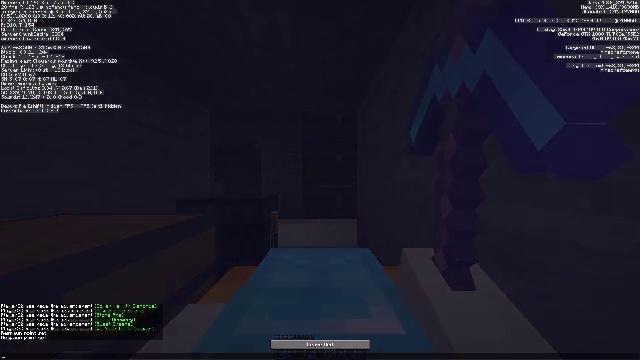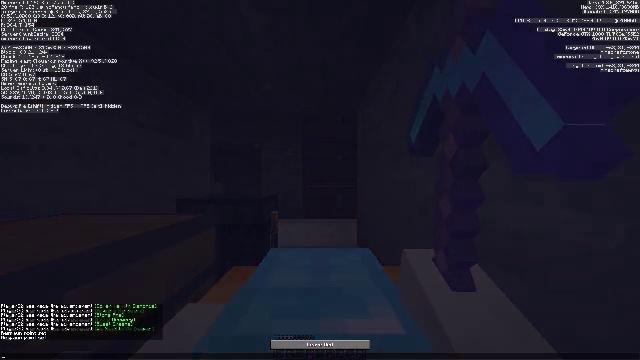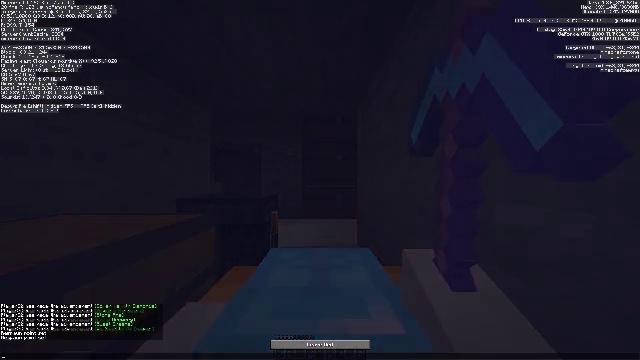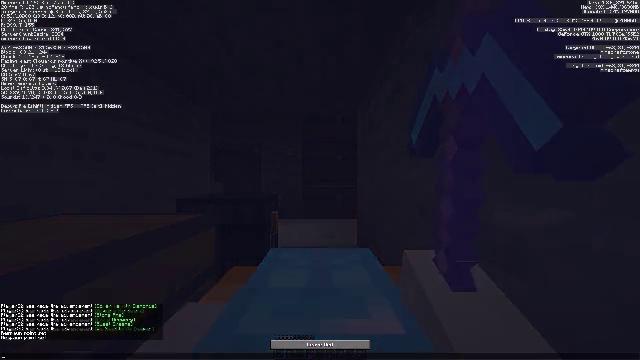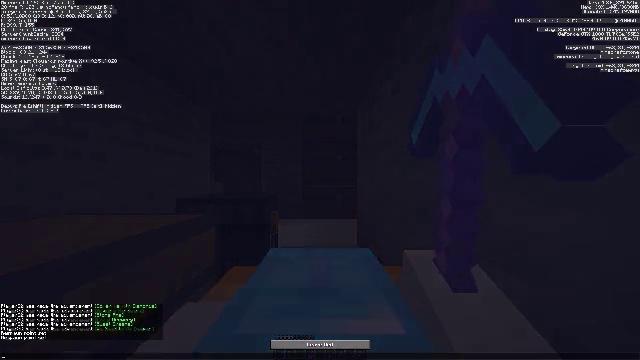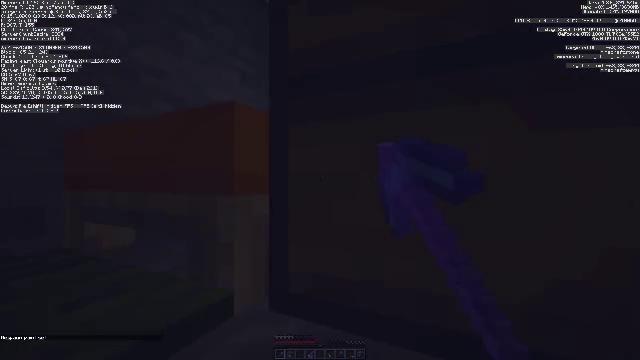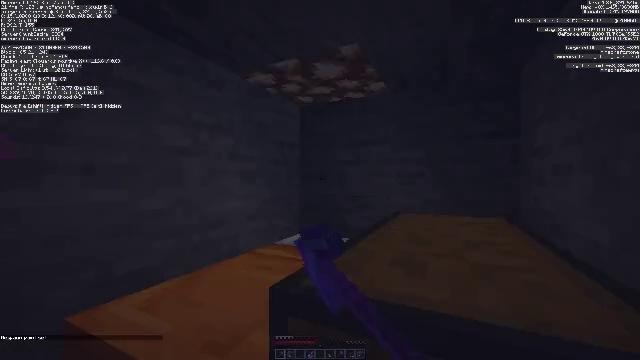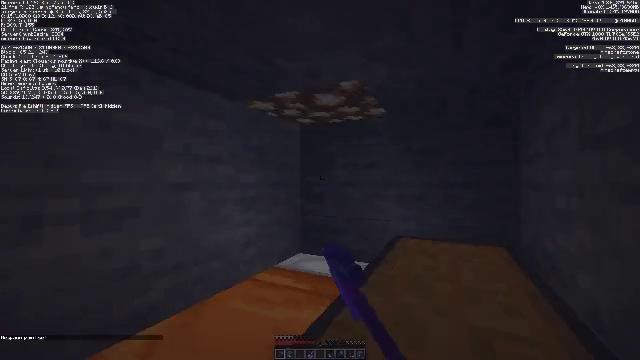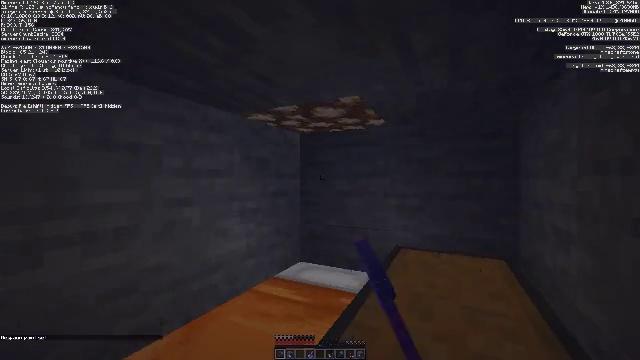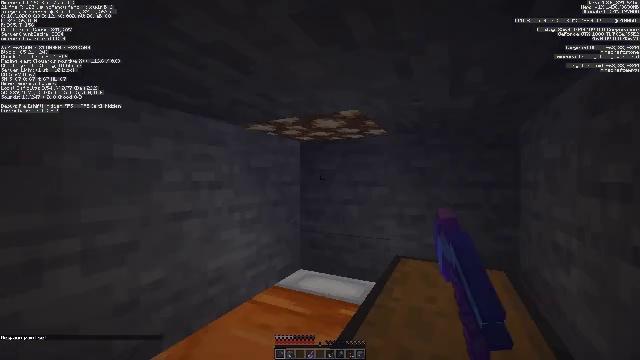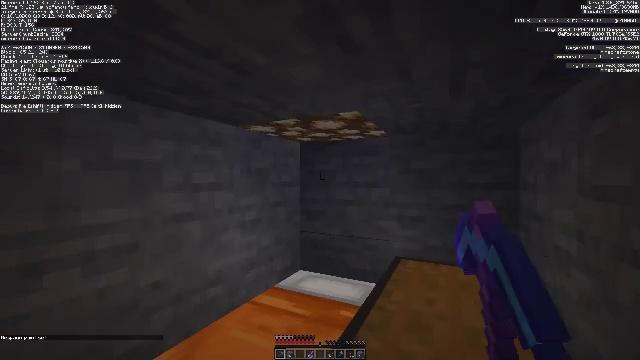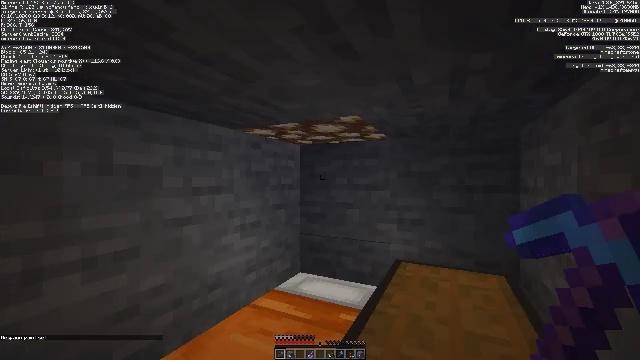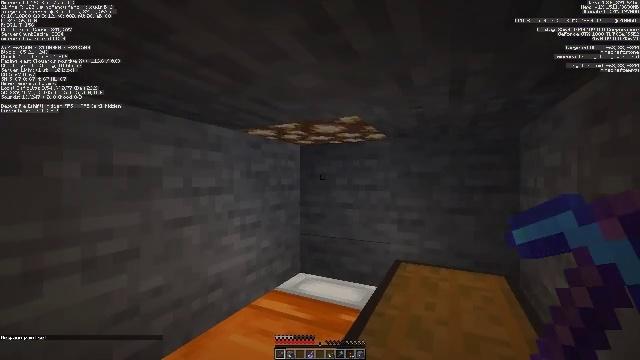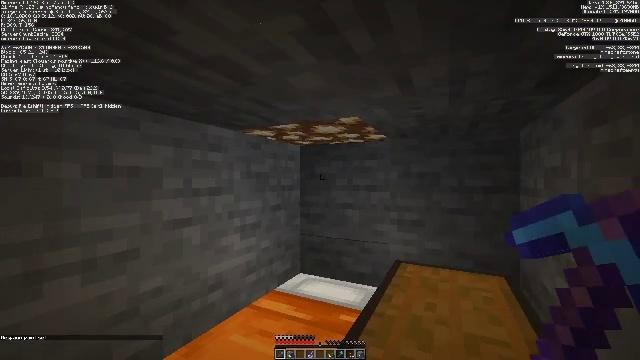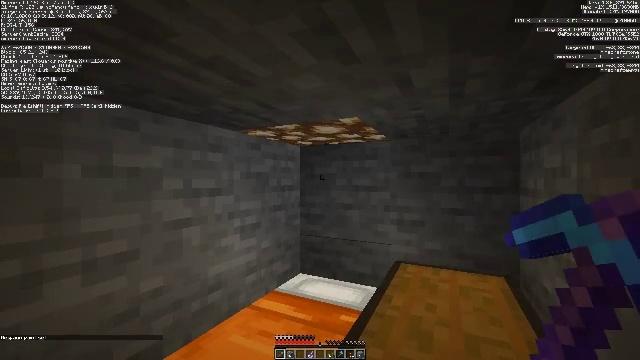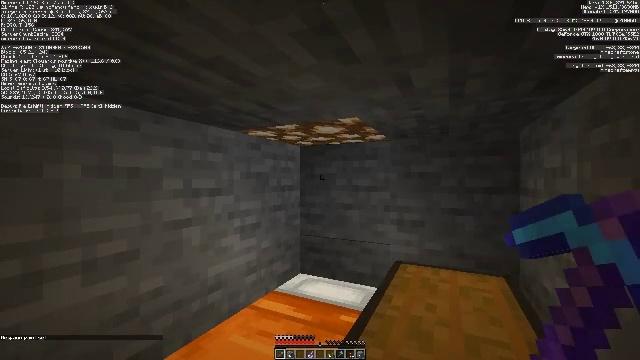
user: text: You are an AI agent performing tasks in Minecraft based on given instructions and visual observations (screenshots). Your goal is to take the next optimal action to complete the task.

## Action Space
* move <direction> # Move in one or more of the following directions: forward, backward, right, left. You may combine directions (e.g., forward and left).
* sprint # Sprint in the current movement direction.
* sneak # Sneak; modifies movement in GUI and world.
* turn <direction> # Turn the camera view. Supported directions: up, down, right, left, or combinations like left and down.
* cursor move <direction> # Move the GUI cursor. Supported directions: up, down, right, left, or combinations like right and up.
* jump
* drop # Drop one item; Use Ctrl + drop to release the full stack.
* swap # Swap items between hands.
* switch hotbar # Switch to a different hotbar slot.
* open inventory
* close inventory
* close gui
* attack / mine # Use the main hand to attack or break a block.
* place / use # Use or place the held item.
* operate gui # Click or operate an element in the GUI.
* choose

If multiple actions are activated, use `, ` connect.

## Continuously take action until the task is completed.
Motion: motion action
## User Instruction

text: Mine the yellow shulker box.
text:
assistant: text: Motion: no_op
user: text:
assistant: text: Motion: no_op
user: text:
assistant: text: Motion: no_op
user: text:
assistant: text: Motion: no_op
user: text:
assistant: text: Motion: no_op
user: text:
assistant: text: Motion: no_op
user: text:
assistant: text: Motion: no_op
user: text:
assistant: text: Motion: no_op
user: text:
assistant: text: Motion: no_op
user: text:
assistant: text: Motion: no_op
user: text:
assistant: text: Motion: no_op
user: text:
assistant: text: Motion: no_op
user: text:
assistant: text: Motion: no_op
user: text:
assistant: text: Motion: no_op
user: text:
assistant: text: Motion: no_op
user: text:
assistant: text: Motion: no_op
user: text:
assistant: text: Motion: no_op
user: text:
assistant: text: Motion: no_op
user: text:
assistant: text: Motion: no_op
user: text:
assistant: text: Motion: no_op
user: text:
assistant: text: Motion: no_op
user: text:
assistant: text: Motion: no_op
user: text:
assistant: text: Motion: no_op
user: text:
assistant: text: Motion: no_op
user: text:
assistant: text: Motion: no_op
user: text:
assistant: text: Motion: no_op
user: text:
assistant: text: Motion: no_op
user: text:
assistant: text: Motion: no_op
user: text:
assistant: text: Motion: no_op
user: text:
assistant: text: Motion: no_op